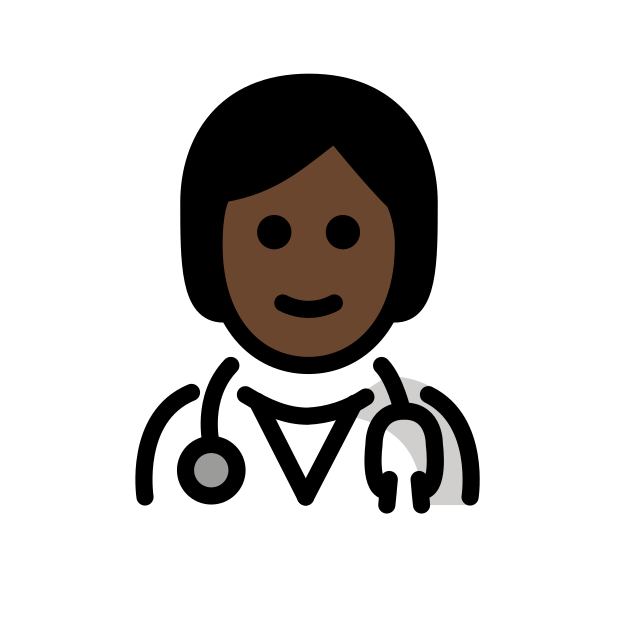
health worker: dark skin tone